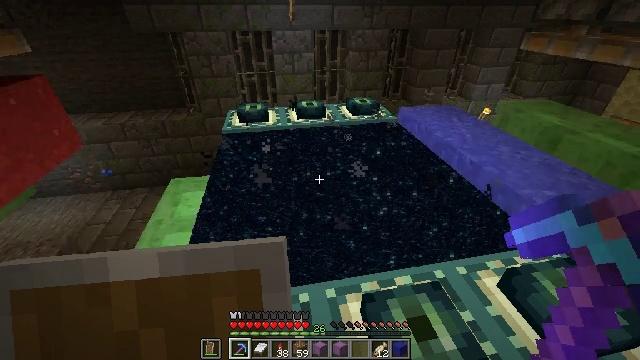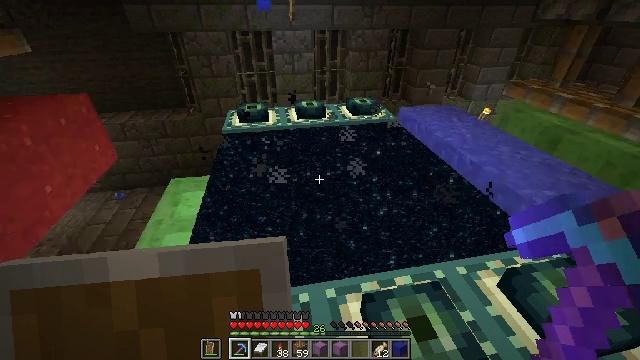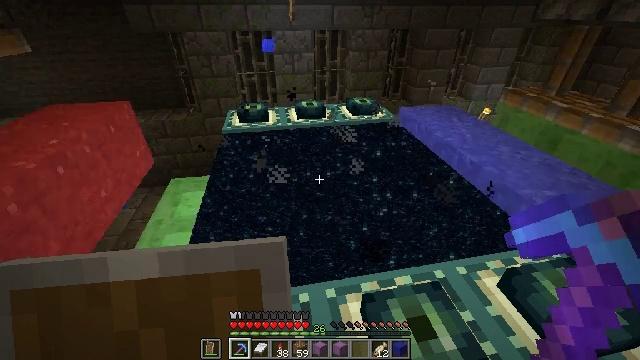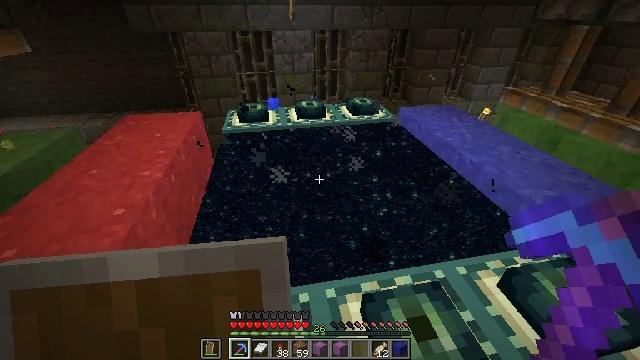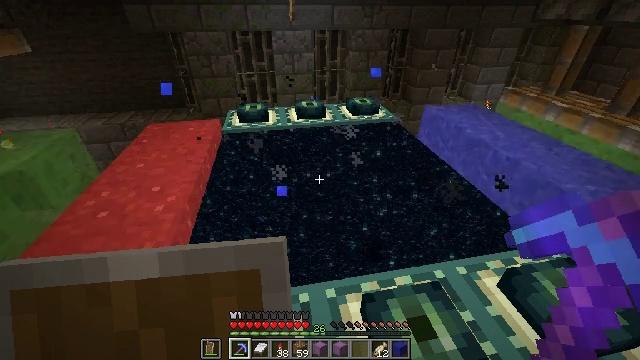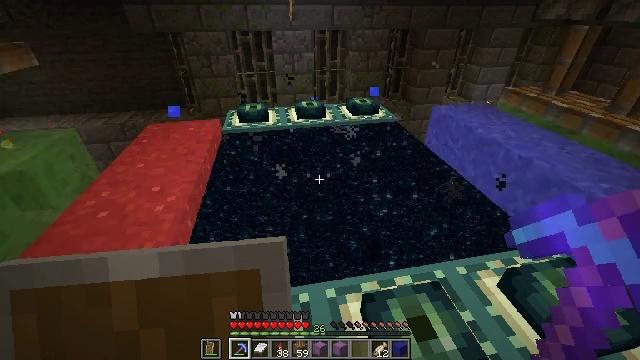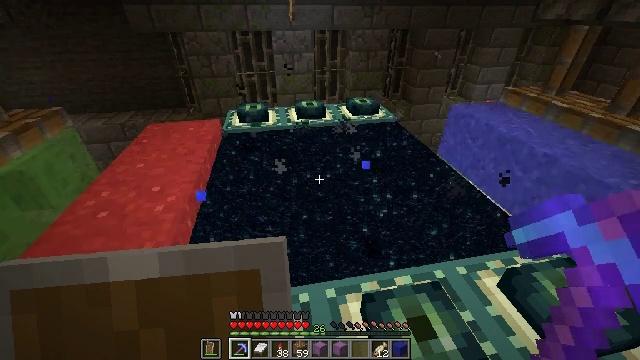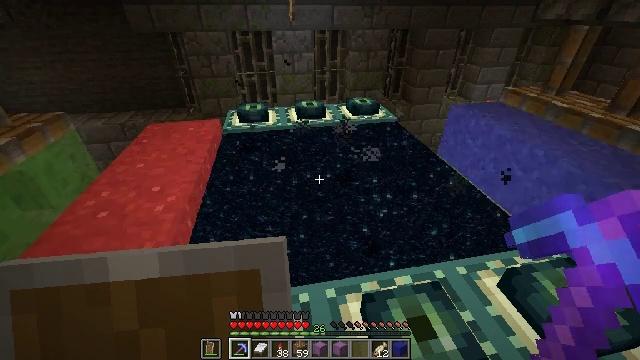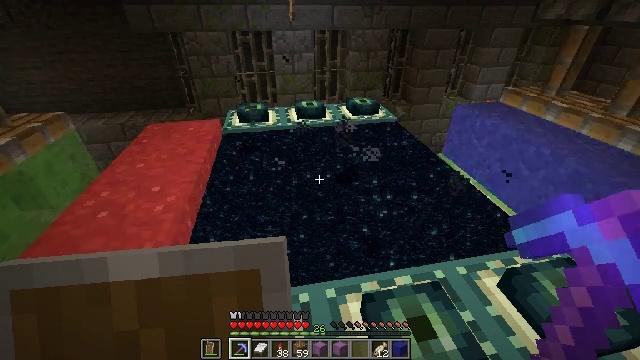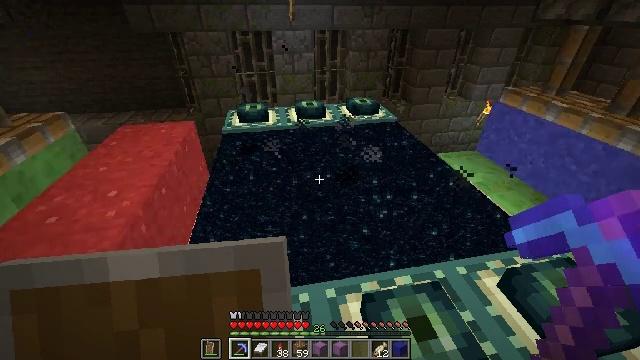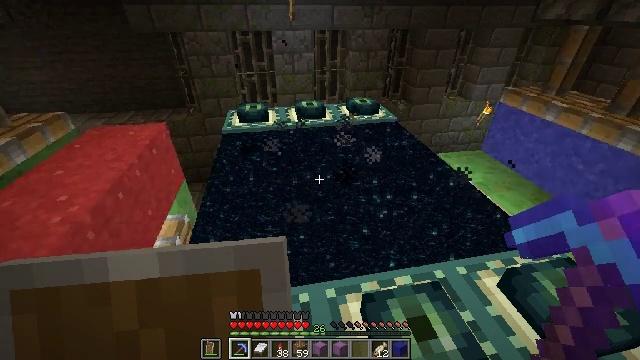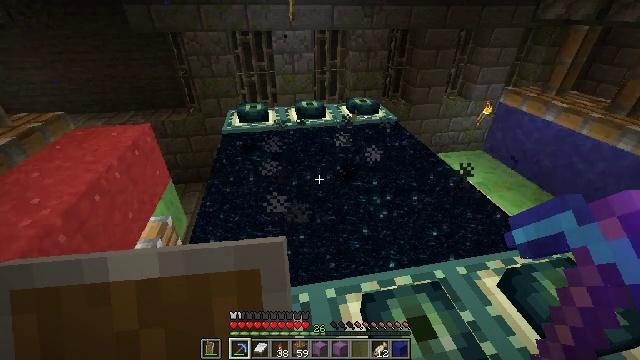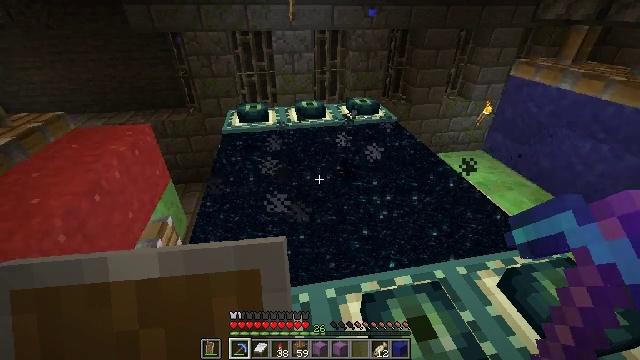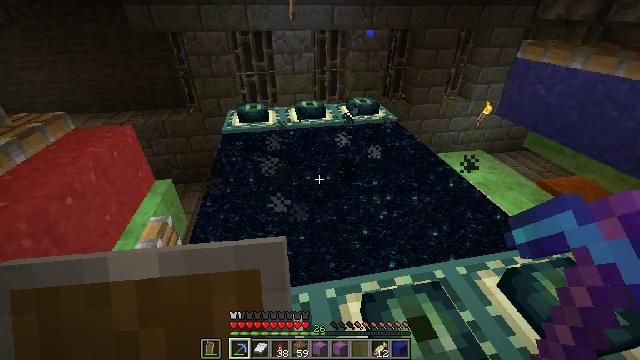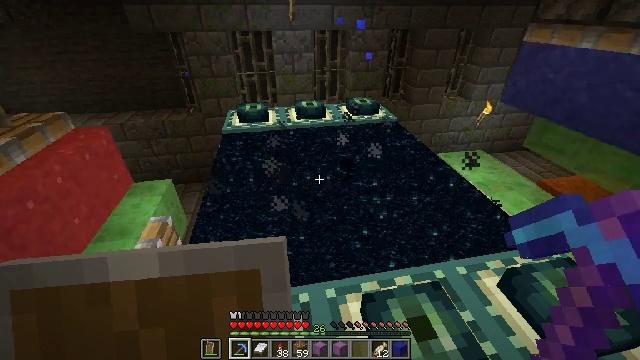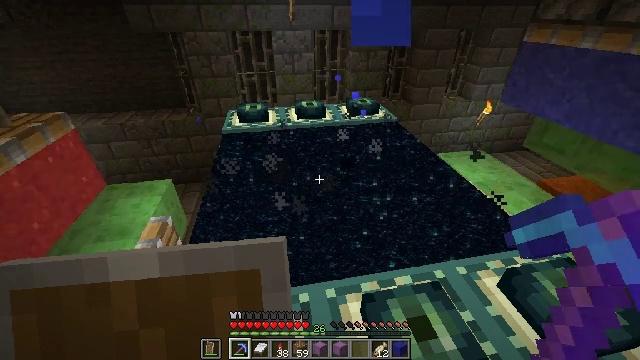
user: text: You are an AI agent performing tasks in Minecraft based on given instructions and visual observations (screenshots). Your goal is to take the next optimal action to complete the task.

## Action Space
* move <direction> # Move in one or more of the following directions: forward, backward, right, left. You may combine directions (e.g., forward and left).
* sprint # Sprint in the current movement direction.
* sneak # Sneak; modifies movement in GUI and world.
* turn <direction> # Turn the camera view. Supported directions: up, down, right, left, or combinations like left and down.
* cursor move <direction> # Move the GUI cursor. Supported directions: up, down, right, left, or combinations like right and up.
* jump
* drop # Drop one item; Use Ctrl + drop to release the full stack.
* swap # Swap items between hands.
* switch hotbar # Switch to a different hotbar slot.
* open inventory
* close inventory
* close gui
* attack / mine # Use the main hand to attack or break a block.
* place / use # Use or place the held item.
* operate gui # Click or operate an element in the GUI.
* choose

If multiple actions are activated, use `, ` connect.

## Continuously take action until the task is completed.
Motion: motion action
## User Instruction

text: Dig up the blue concrete powder.
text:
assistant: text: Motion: no_op
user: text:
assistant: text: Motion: no_op
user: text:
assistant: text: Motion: no_op
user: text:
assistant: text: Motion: no_op
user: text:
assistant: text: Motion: no_op
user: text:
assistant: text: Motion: no_op
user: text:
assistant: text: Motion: no_op
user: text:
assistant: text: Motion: no_op
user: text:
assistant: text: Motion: no_op
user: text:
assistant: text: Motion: no_op
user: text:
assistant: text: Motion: no_op
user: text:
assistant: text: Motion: no_op
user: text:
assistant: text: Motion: no_op
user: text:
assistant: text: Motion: no_op
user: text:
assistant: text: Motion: no_op
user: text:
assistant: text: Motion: no_op
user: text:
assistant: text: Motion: no_op
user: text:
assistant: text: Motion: no_op
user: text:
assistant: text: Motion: no_op
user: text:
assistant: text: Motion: no_op
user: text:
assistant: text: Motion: no_op
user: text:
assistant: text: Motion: no_op
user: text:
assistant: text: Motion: no_op
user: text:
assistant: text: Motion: no_op
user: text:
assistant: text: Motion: no_op
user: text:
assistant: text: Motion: no_op
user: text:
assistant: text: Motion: no_op
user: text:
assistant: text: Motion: no_op
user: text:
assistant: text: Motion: no_op
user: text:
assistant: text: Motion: no_op